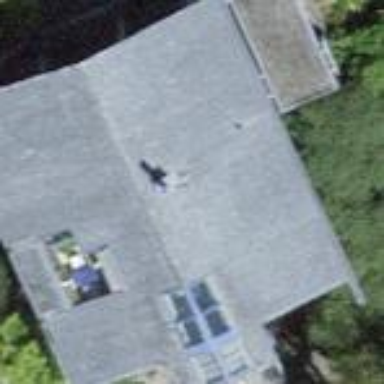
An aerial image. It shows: Gabled roof on residential building.